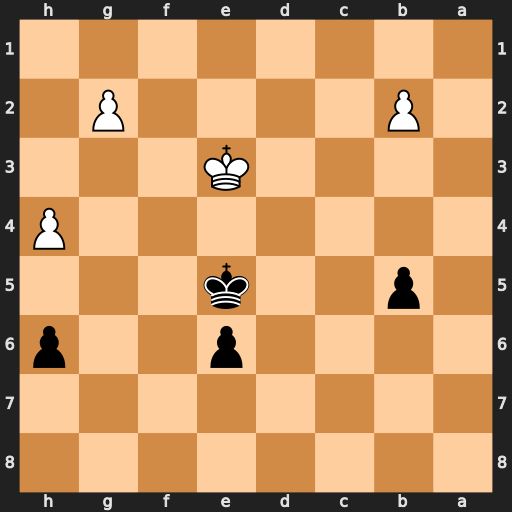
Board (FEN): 8/8/4p2p/1p2k3/7P/4K3/1P4P1/8
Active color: b
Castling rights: -
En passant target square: -
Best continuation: h5 b3 Kf5 Kd4 e5+ Kc5 Ke4